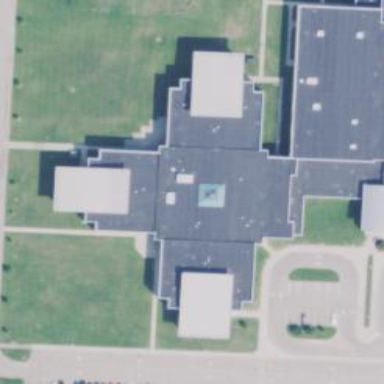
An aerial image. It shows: School.